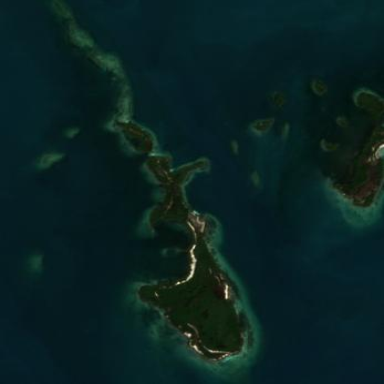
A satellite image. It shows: Island with natural coastline.